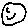
Label: smiley face